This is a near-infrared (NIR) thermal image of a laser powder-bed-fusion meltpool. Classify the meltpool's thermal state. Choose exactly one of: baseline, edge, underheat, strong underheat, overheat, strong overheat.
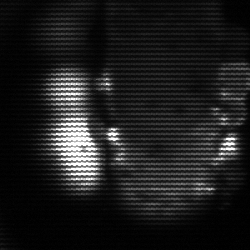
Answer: strong underheat